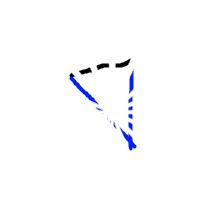
Shape: triangle